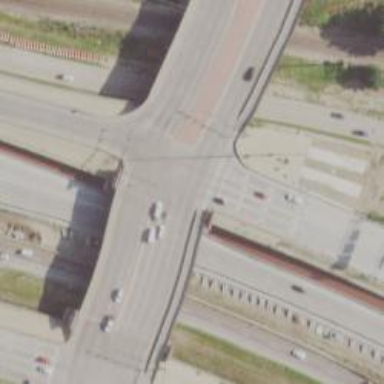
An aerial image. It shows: Trunk highway with bridge.